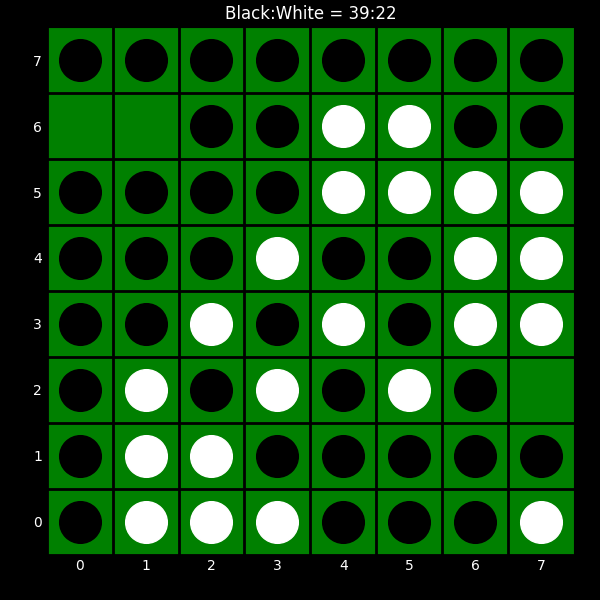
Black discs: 39
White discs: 22